Question: Im attempting to render the pages of a pdf document. Opening the pdf in Adobe Reader shows the pages correctly. When I attempt to render it into a view, I get additional 'items' on the edges of the screen. They look like guide lines and page creation dates. I've tried using all the PDFBox options but I have not been able to find the right options. I'm using a TiledPDFView class to render the page. It uses 'CATiledLayer' class. Here are the relevant methods.
'''
-(void)drawLayer:(CALayer *)layer inContext:(CGContextRef)ctx
{
CGContextSetRGBFillColor(ctx, 1.0,1.0,1.0,1.0);
CGContextFillRect(ctx, self.bounds);
CGContextSaveGState(ctx);
CGContextTranslateCTM(ctx, 0.0, self.bounds.size.height);
CGContextScaleCTM(ctx, 1.0, -1.0);
//I've tried many options in the PDFBox parameter.
CGContextConcatCTM(ctx, CGPDFPageGetDrawingTransform(pdfPage, kCGPDFCropBox, self.bounds, 0, false));
CGContextDrawPDFPage(ctx, pdfPage);
CGContextRestoreGState(ctx);
}
'''
I'm really unsure how to remove these guidelines. It might just be an issue of my bounds.

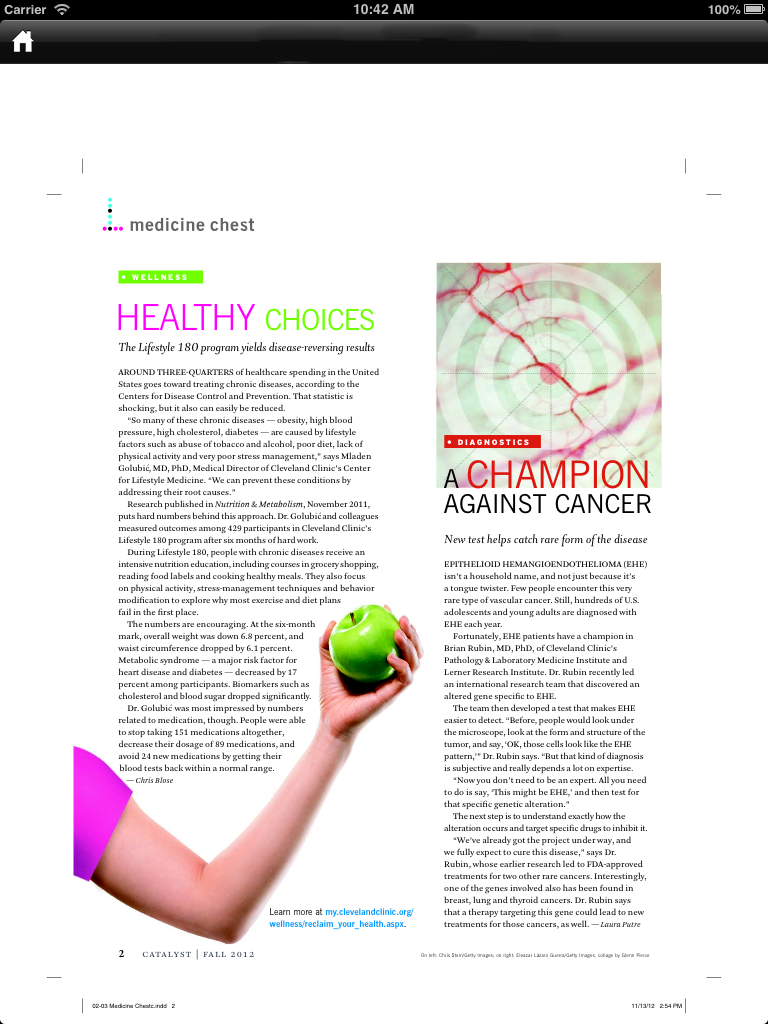
Answer: I was able to solve this problem by not using the 'CGPDFPageGetDrawingTransform' method and just doing the transforms myself. I found a bit of code that I'll share here for future reference. I do not remember where I got the code from though :(.
'''
-(void)drawRect:(CGRect)rect
{
CGContextRef context = UIGraphicsGetCurrentContext();
CGContextSetFillColorWithColor(context, [UIColor whiteColor].CGColor);
CGContextFillRect(context, rect);
CGContextGetCTM(context);
CGContextScaleCTM(context,1,-1);
CGContextTranslateCTM(context, 0, -rect.size.height);
CGRect mediaRect = CGPDFPageGetBoxRect(pdfPage, kCGPDFCropBox);
CGContextScaleCTM(context, rect.size.width/mediaRect.size.width, rect.size.height / mediaRect.size.height);
CGContextTranslateCTM(context, -mediaRect.origin.x, -mediaRect.origin.y);
CGContextDrawPDFPage(context, pdfPage);
}
'''